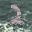
Label: 2